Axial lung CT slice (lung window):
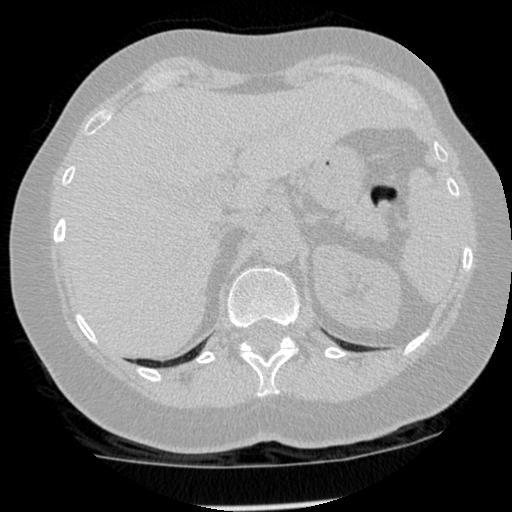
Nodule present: no